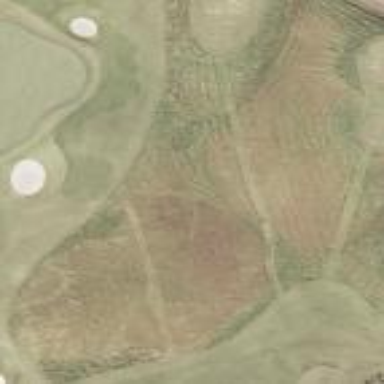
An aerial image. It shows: Rough grassy area used for golf.